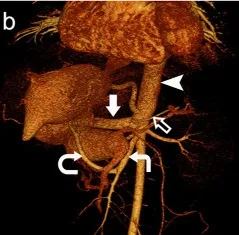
Congenital visceral vascular variation was diagnosed by multi-imaging examinations. (b) Contrast-enhanced computed tomography scan showed the left hepatic artery (black arrow) and left gastric artery (not shown) co-trunk, as the first branch of the aorta (arrowhead). The common hepatic artery (straight solid arrow) and splenic artery (hollow arrow) originated from the front wall of the aorta below the left hepatic-gastric trunk, while the right hepatic artery (curved arrow) originated from the superior mesenteric artery (right angle arrow).
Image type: radiology (ct)